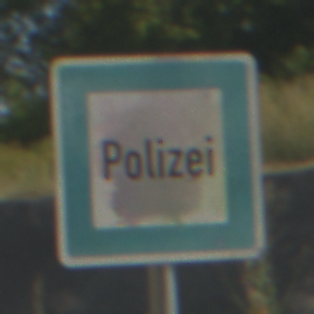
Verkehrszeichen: Polizei
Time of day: MorningAfternoon
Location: Outdoor (Nature)
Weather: PartlyCloudy
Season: NotSpecified
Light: Natural